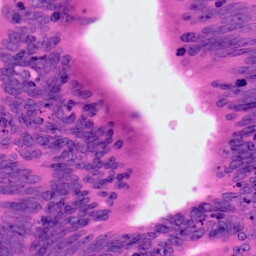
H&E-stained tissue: Colon